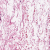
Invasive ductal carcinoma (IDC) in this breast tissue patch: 0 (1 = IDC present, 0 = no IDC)